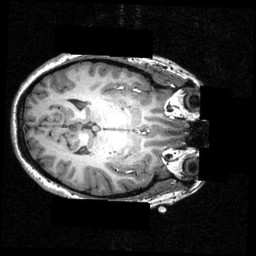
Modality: T1w
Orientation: axial
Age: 24
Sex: female
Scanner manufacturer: siemens
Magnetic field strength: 3.951 T
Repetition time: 1.5 s
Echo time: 0.00335 s